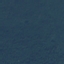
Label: Forest